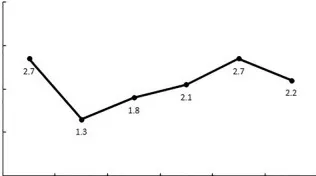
(B) The lymphocyte levels of this patient during the treatment of tomotherapy combined with Neoantigen Reactive T Cells.
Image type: pathology (masson_trichrome)